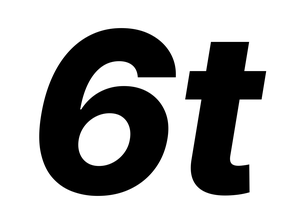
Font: Inter-Italic_ExtraBold_Italic